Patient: sex M, age 71
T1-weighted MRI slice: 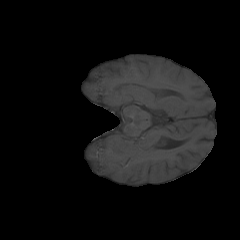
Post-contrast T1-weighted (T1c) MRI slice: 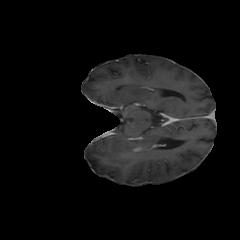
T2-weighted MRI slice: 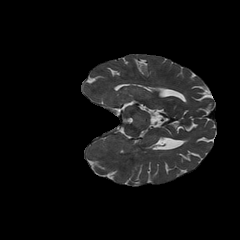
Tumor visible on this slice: no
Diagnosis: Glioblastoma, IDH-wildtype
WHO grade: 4